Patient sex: F
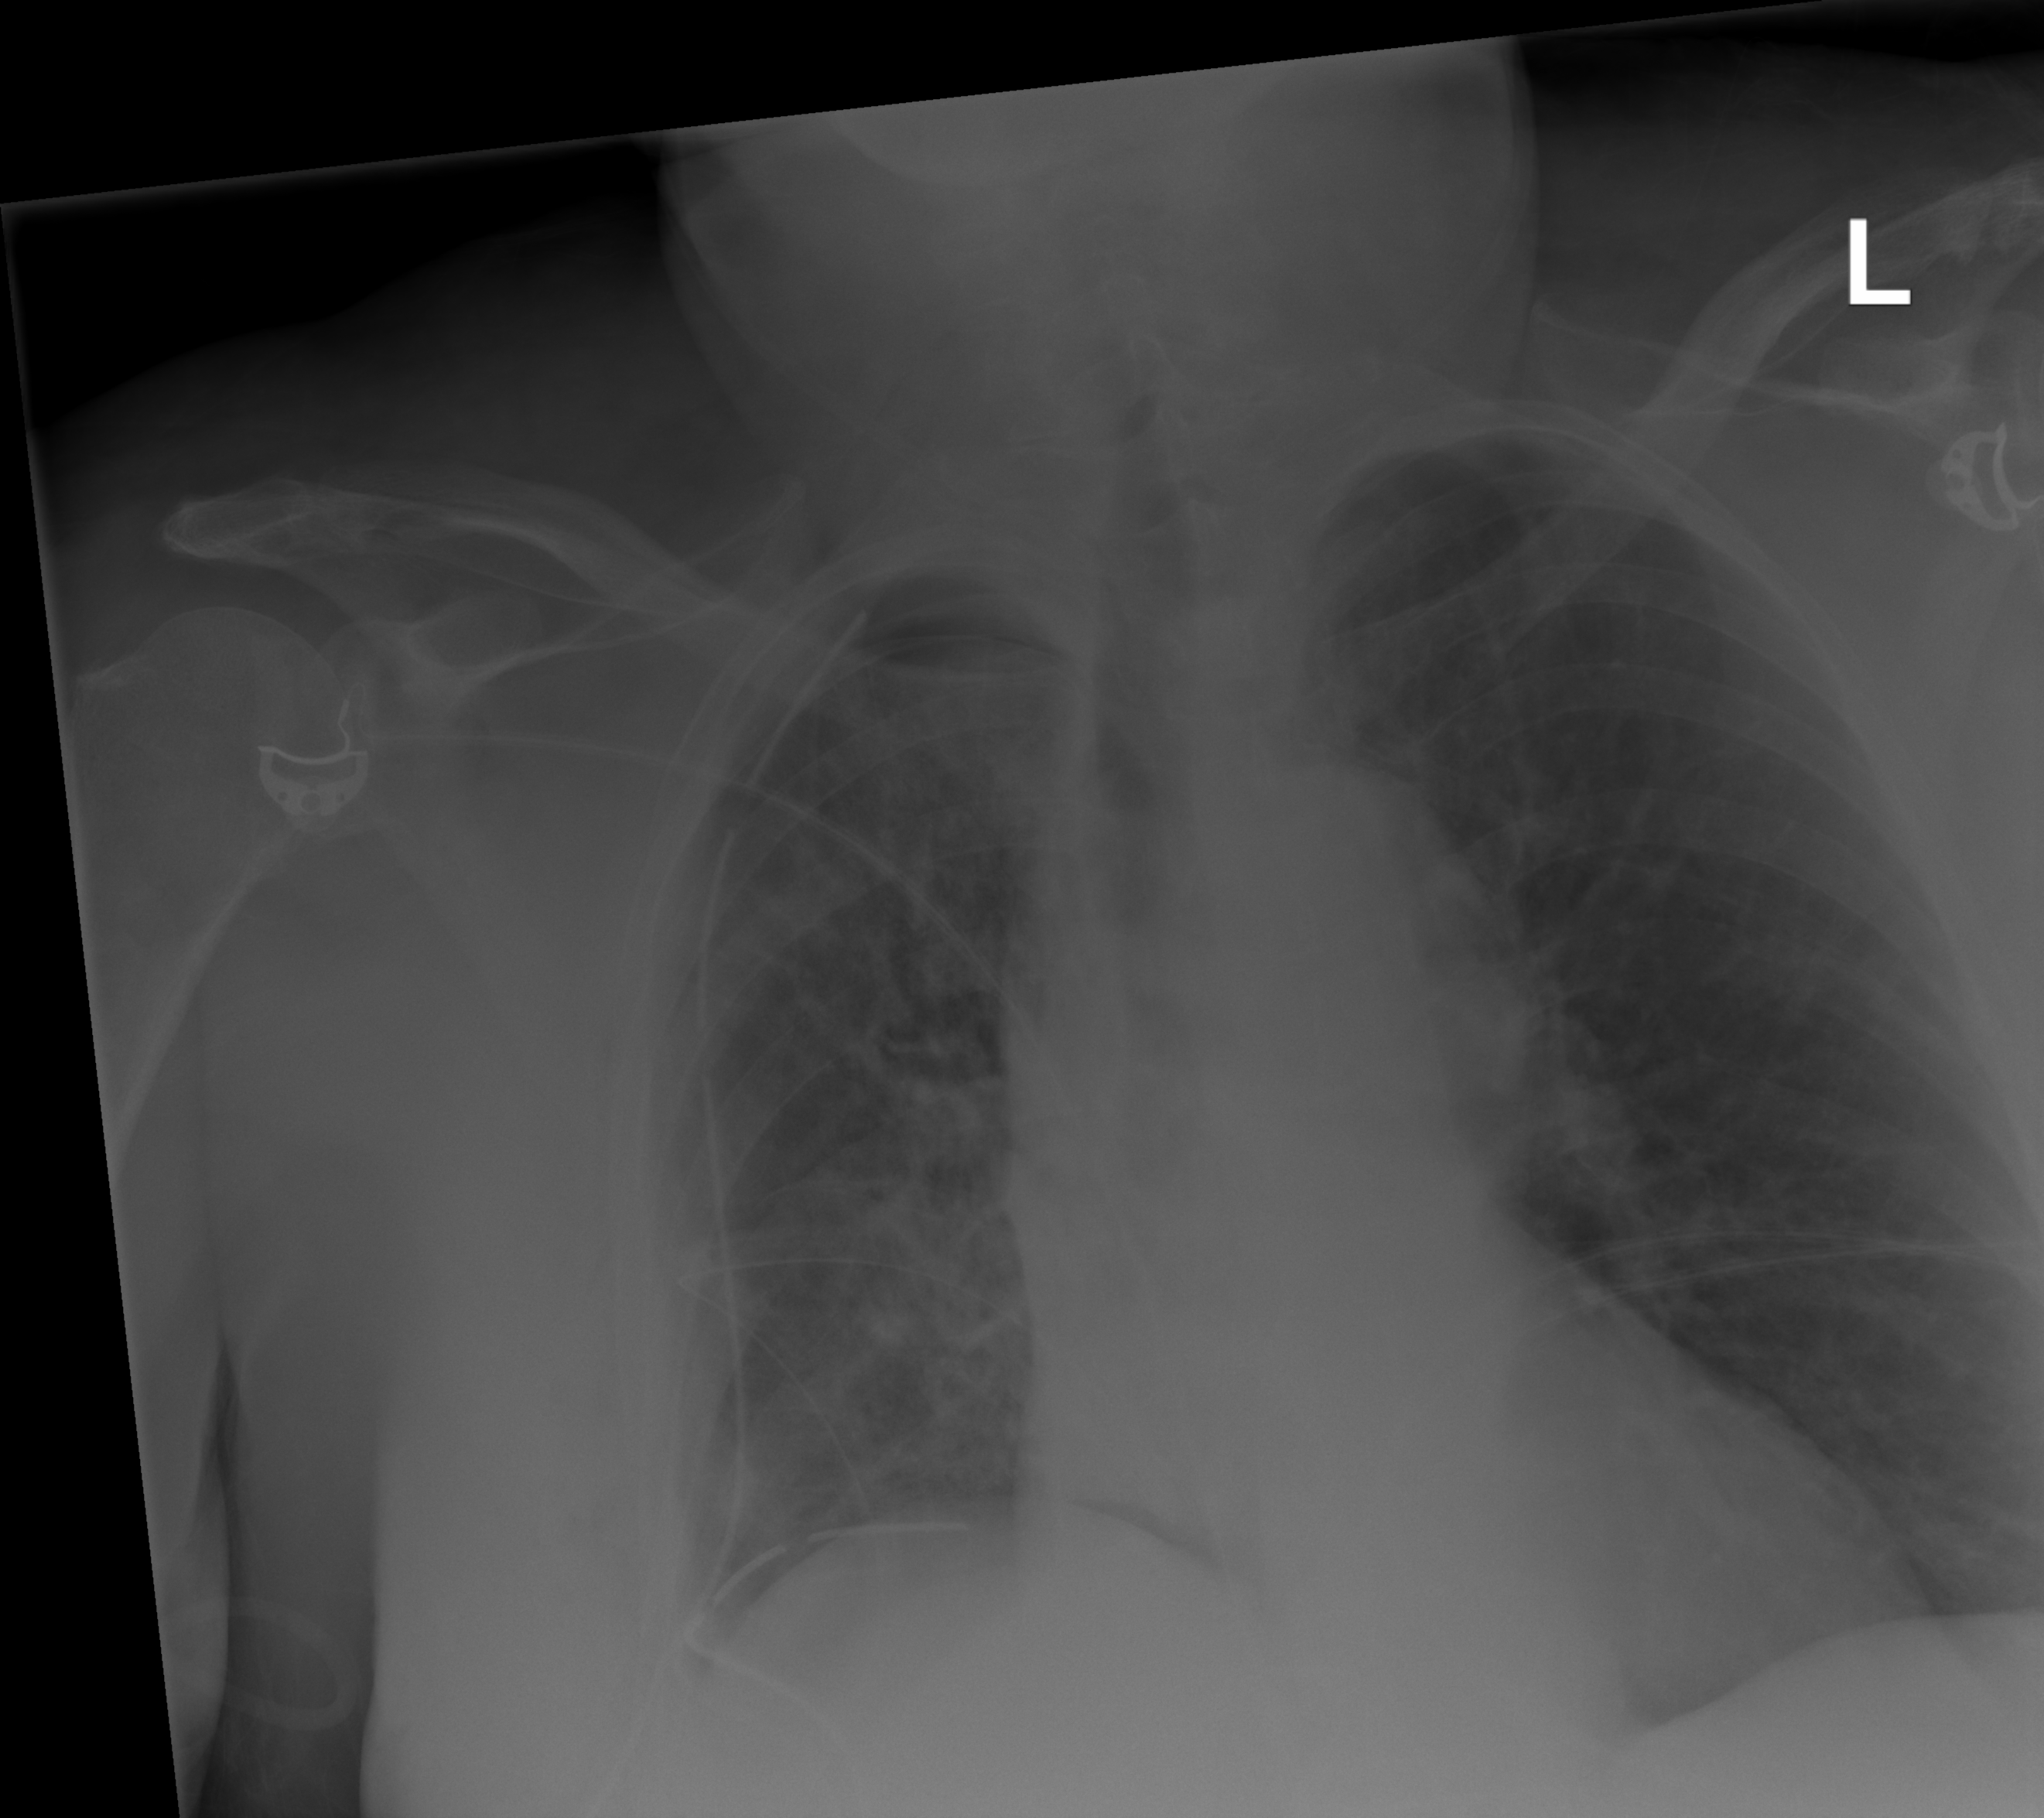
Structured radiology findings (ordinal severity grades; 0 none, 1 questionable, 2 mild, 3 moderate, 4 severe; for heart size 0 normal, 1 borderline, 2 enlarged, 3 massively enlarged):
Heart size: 0
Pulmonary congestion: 2
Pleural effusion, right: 0
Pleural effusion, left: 0
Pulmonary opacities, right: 0
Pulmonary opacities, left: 0
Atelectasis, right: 2
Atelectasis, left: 0